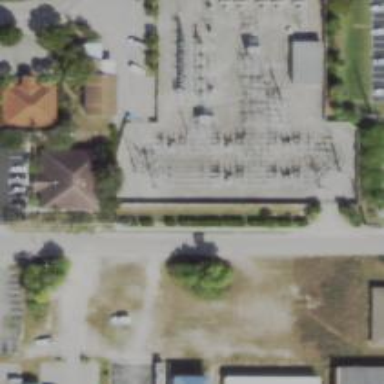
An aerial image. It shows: Switch for power supply.